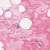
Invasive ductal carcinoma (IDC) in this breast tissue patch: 0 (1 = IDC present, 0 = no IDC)